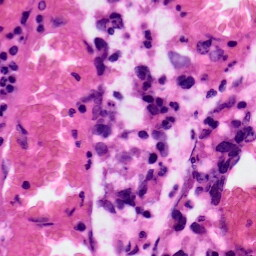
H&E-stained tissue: Colon